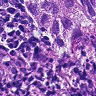
Metastatic tissue present: yes